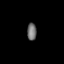
Tissue: prostate
Cell type: T cells
Senescence score: 0.3173
Nuclear area (px): 160
Mean DAPI intensity: 111.481